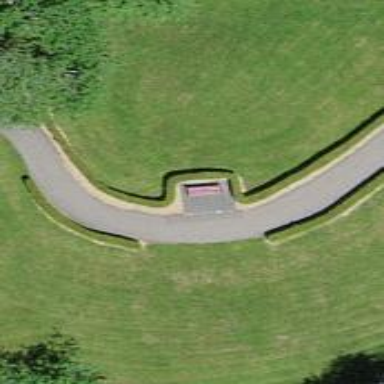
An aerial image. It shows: Bench for seating.